Question: How can I add some space between the min/max values and my min/max axis values?
Here is a fiddle <URL>.
As you can see the min and max values are always used for the min/max on the y axis. How can I add some extra space, like 5% of the available height, between my max value from the data and the max value on the y axis?
See the following screenshot. Between the maximum from the data and the maximum available chart area is some extra space.

I'm not talking about 'margin.top' or 'margin.bottom' since this would also make the axis smaller.
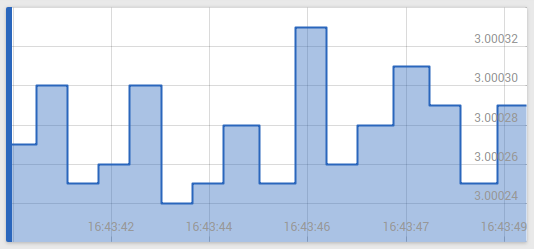
Answer: I think it's best to manipulate the scale domains directly rather than rely on the 'd3.extent()' function alone: <URL>. You can probably do something cleaner on the x axis with the time series data, but hopefully this gives you what you need.
'''
const x_extent = d3.extent(data, d => d.ts);
const x = d3.scaleTime()
.domain([x_extent[0] -1000, x_extent[1] + 1000])
.range([0, w]);
const y_extent = d3.extent(data, d => d.value);
const y_extent_diff = 0.05 * Math.abs(y_extent[1] - y_extent[0]);
const y = d3.scaleLinear()
.domain([y_extent[0] - y_extent_diff, y_extent[1] + y_extent_diff])
.range([h, 0])
'''